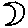
Label: moon